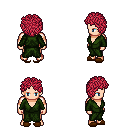
a pixel art fantasy rpg character, male body template, human, light skin, green robe, red pants, ruby red curly afro hairstyle, brown slippers, four views (front, back, left, right), 2x2 character sprite sheet, small pixel art, hard edges, no anti-aliasing